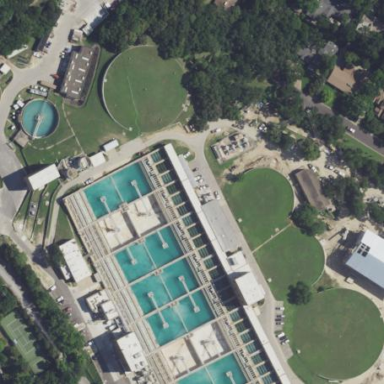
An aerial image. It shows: Man-made water works facility.